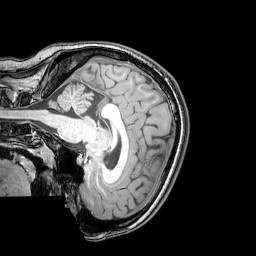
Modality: T1w
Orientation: sagittal
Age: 20
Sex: female
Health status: healthy
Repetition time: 0.081 s
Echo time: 0.037 s